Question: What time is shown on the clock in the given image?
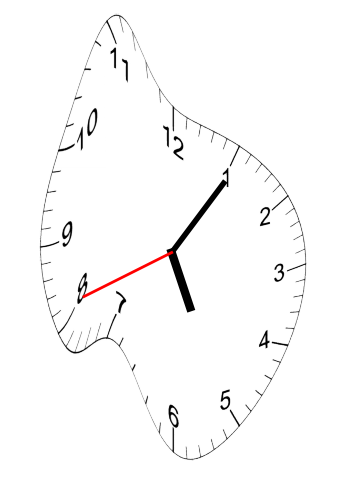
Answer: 05:05:41